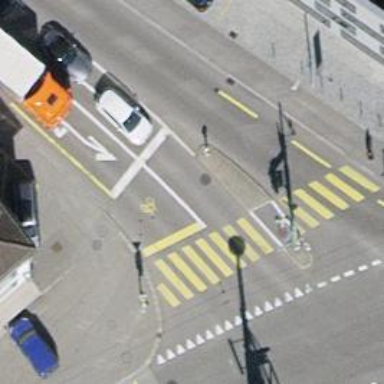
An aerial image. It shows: Road with traffic signals.